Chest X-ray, PA view. Patient: 14 years old, sex F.
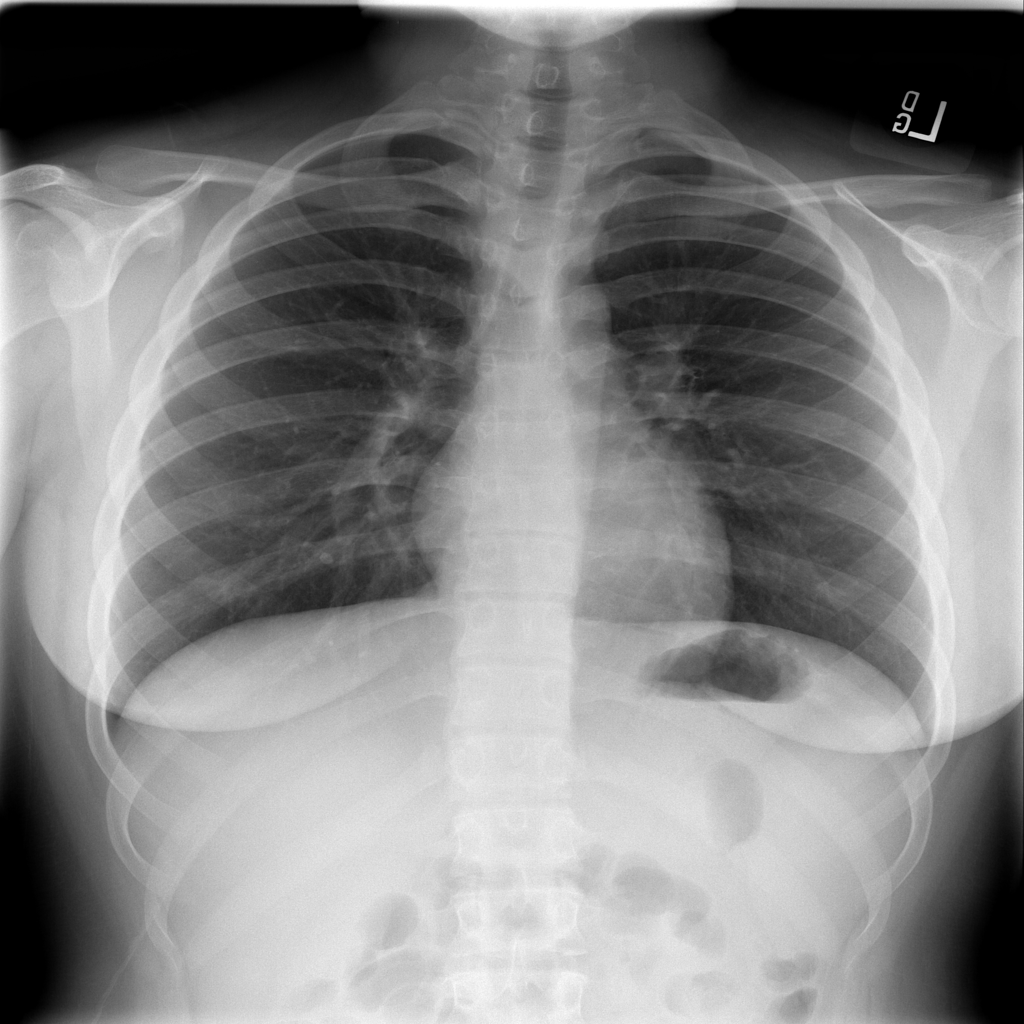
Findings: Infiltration